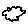
Label: cloud